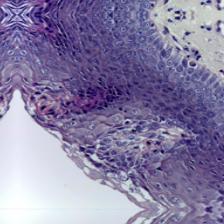
Diagnosis: Normal